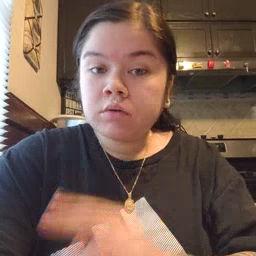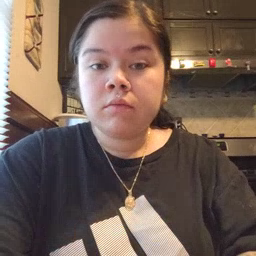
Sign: finish